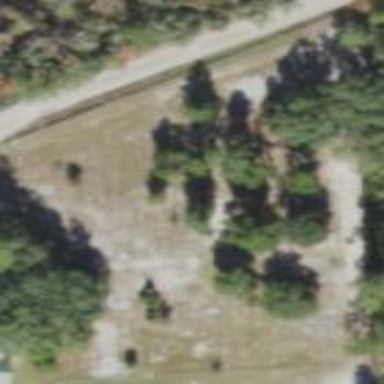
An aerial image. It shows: Grave yard.